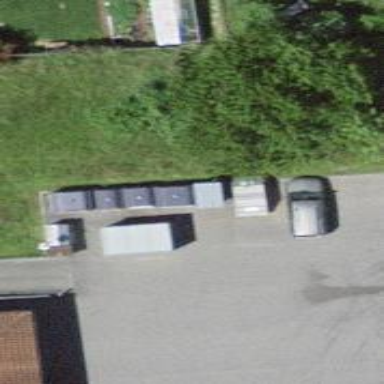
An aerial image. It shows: Recycling container in the area designated for recycling.